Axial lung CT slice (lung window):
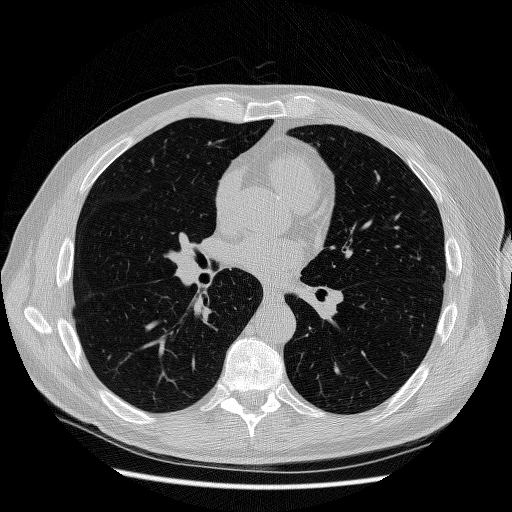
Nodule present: no